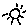
Label: sun